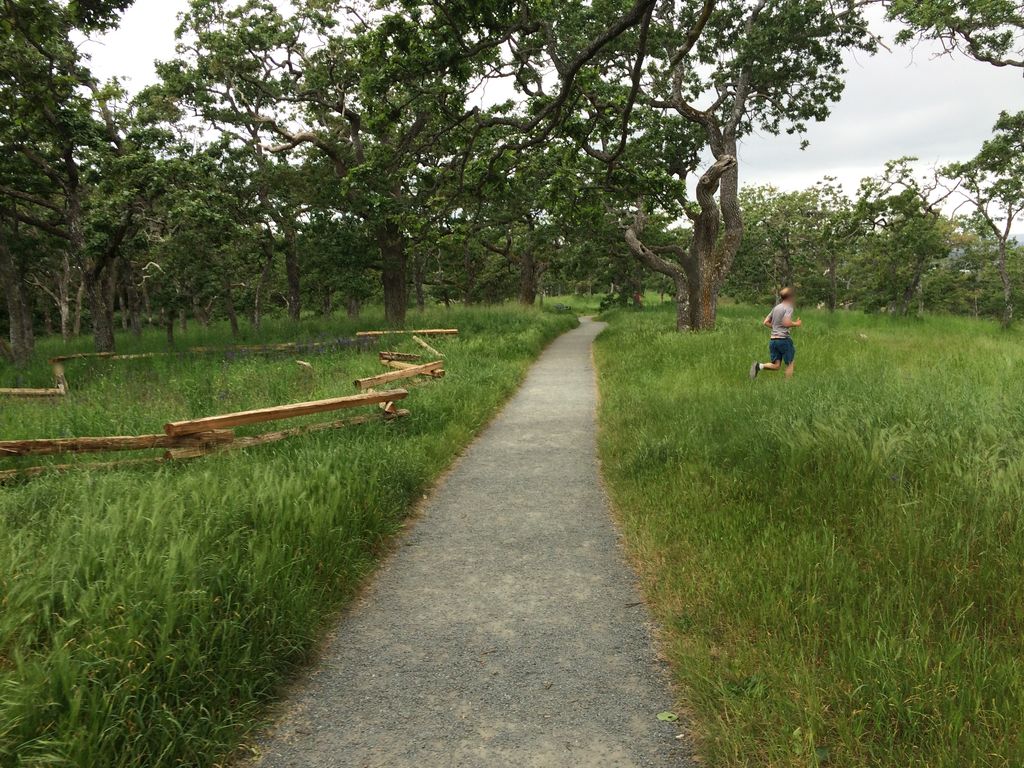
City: victoria